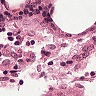
Metastatic tissue present: no